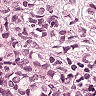
Metastatic tissue present: yes